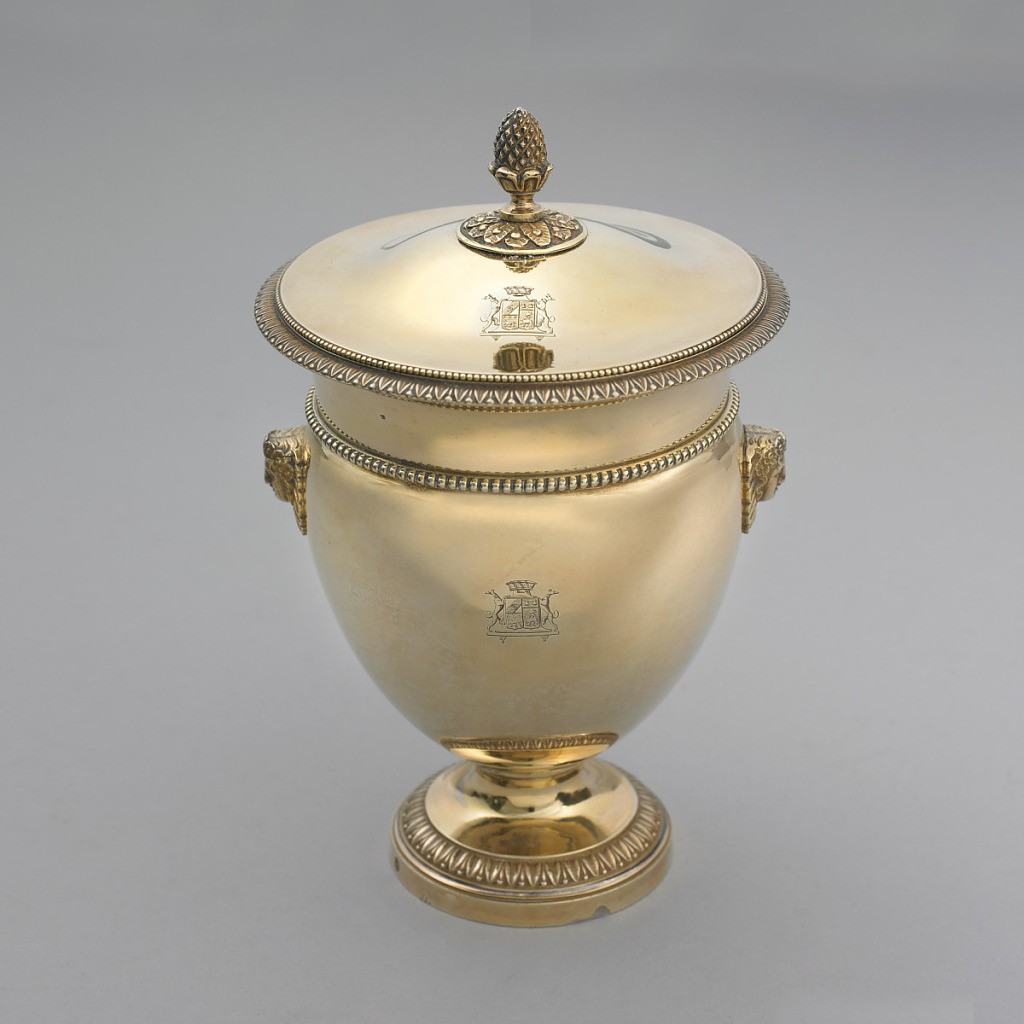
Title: Sugar Bowl
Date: ca. 1838
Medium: silver, gold
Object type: sugar bowl
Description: Footed urn-shaped gilt bowl with mascaron handle on each side. Neck has band of large vertical granules. Foot with band of small granules and leaf motif. Everted lip decorated with same band, upon which rests lid with granulation border and artichoke finial. On lid, engraved coat of arms: two dogs holding crowned shield.